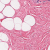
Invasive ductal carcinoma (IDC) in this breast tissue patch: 0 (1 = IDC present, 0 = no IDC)